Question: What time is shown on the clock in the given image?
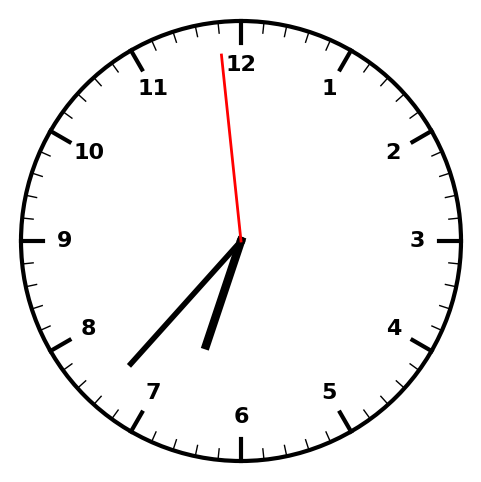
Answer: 06:36:59